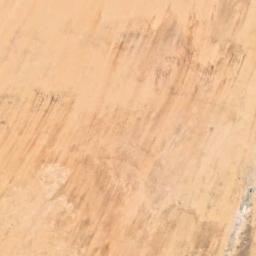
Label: desert